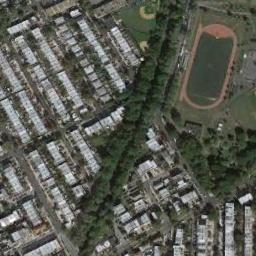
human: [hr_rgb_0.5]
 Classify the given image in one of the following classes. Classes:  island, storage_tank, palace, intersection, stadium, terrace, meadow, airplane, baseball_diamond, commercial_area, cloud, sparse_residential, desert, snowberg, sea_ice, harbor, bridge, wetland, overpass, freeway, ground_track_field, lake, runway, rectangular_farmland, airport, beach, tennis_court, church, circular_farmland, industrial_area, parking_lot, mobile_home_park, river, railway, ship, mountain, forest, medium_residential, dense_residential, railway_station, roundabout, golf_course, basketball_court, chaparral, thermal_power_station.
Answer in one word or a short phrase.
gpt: ground_track_field